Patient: sex M, age 55
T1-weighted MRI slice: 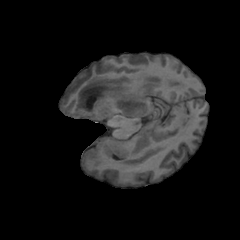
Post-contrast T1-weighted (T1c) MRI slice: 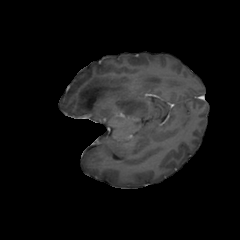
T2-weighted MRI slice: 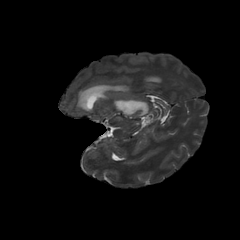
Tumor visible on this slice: yes
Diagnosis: Glioblastoma, IDH-wildtype
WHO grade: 4